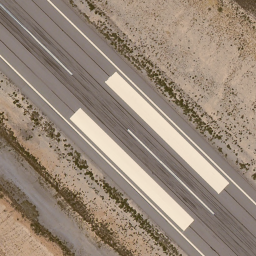
Label: runway